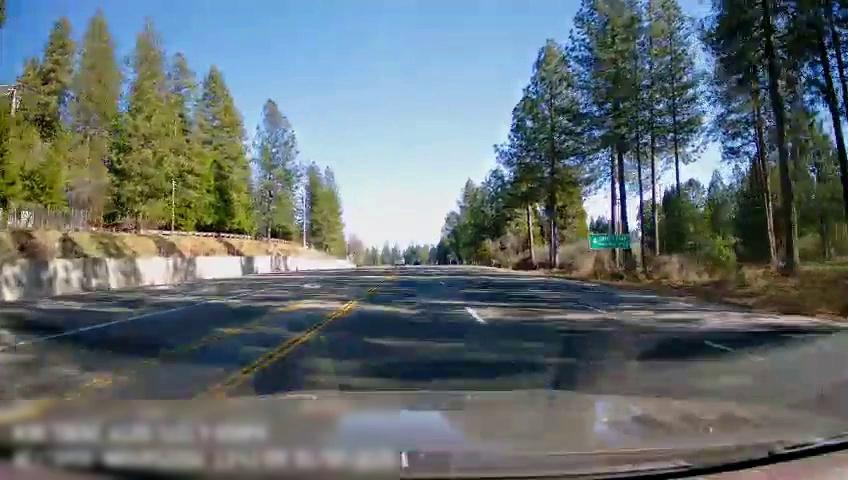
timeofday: Day
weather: Sunny
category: Drivable Space
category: Vehicles | SUV
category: Lanes | Current Lane
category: Lanes | Alternate Lane
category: Lanes | Current Lane
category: Lanes | Alternate Lane
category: Lanes | Opposite Lane
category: Lanes | Opposite Lane
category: Lanes | Opposite Lane
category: Traffic | Signs